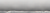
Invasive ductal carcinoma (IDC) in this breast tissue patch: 0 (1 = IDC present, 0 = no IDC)